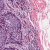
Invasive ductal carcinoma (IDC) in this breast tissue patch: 1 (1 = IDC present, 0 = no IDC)